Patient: sex M, age 65
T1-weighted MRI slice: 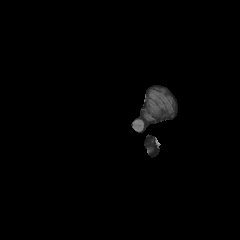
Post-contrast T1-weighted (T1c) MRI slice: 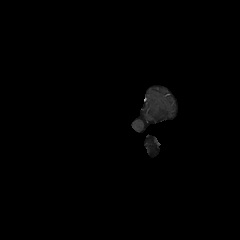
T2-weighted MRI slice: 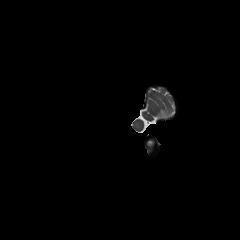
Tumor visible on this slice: no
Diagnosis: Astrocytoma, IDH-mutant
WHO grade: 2